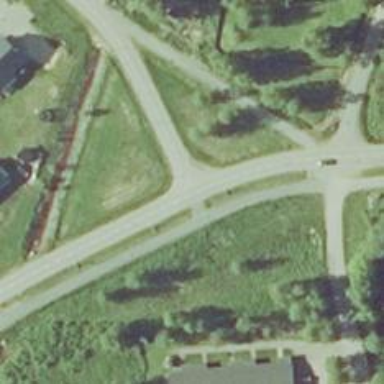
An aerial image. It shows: Asphalt cycleway.